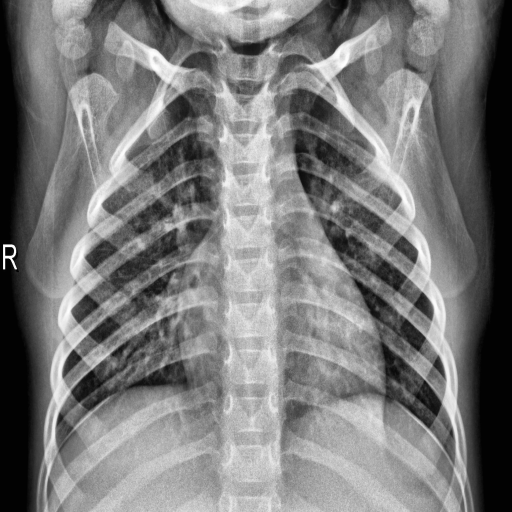
Finding: NORMAL